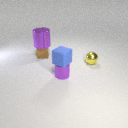
small purple metal cylinder in front of small brown rubber cube